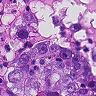
Metastatic tissue present: yes